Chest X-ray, AP view. Patient: 36 years old, sex M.
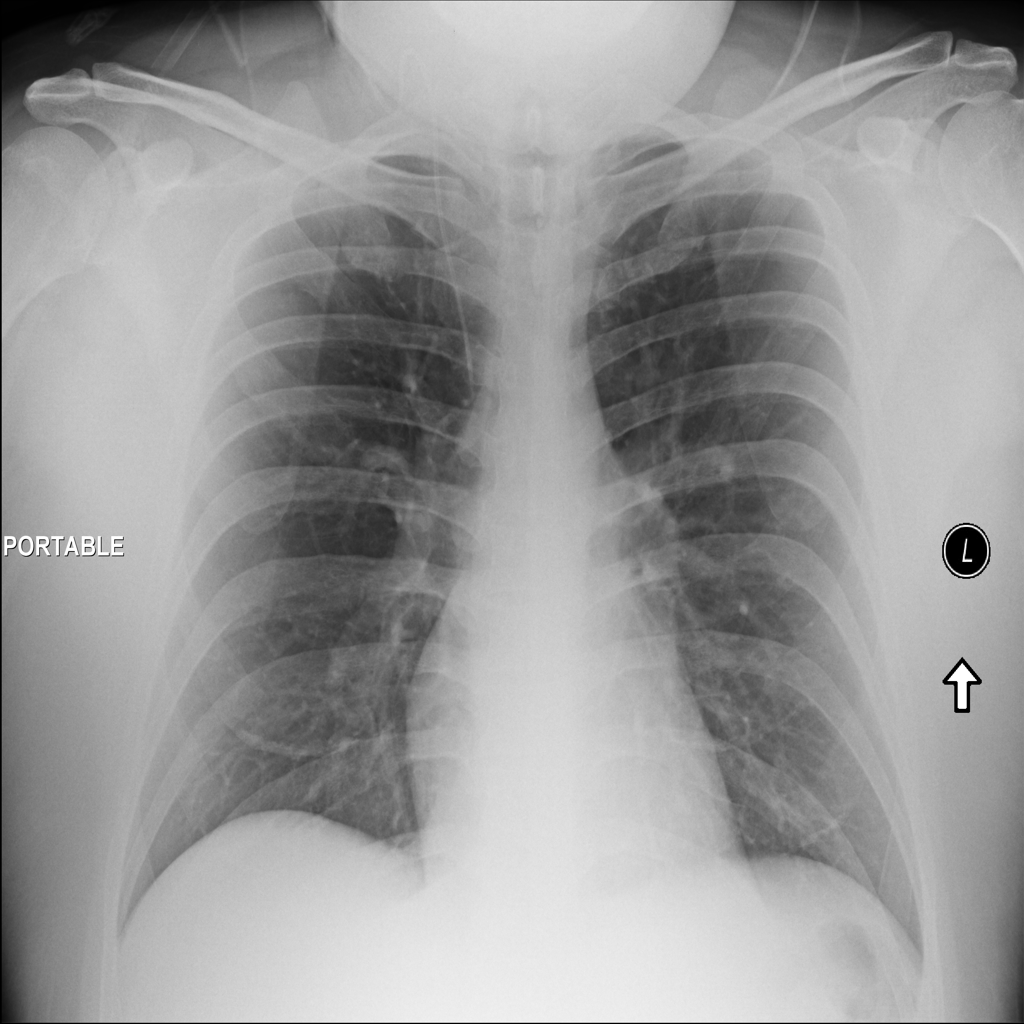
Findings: No Finding